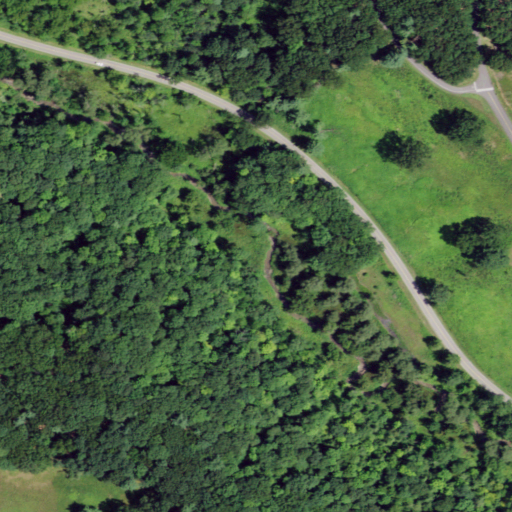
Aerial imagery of valley in New York named Great Ravine containing deciduous forest, woody wetlands, open development, low intensity development, pasture, cultivated crops, and evergreen forest